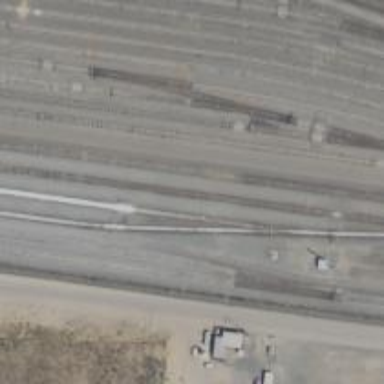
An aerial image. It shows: Railway yard used for servicing trains.